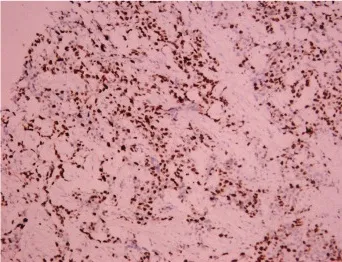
Light microscopic appearance and immunohistochemical staining of YST originating from the broad ligament. Ki-67 positivity rate of approximately 70.
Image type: pathology (immunostaining)